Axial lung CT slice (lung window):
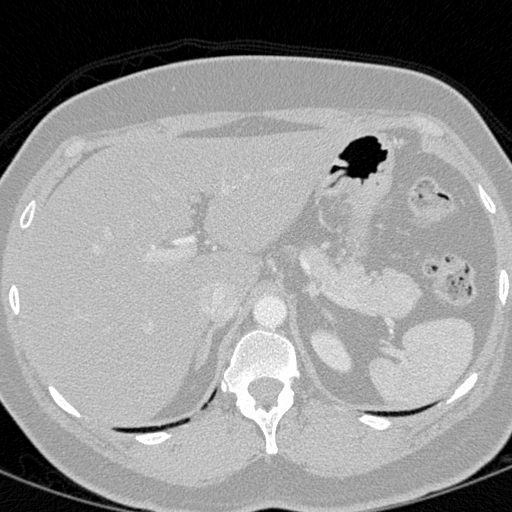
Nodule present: no